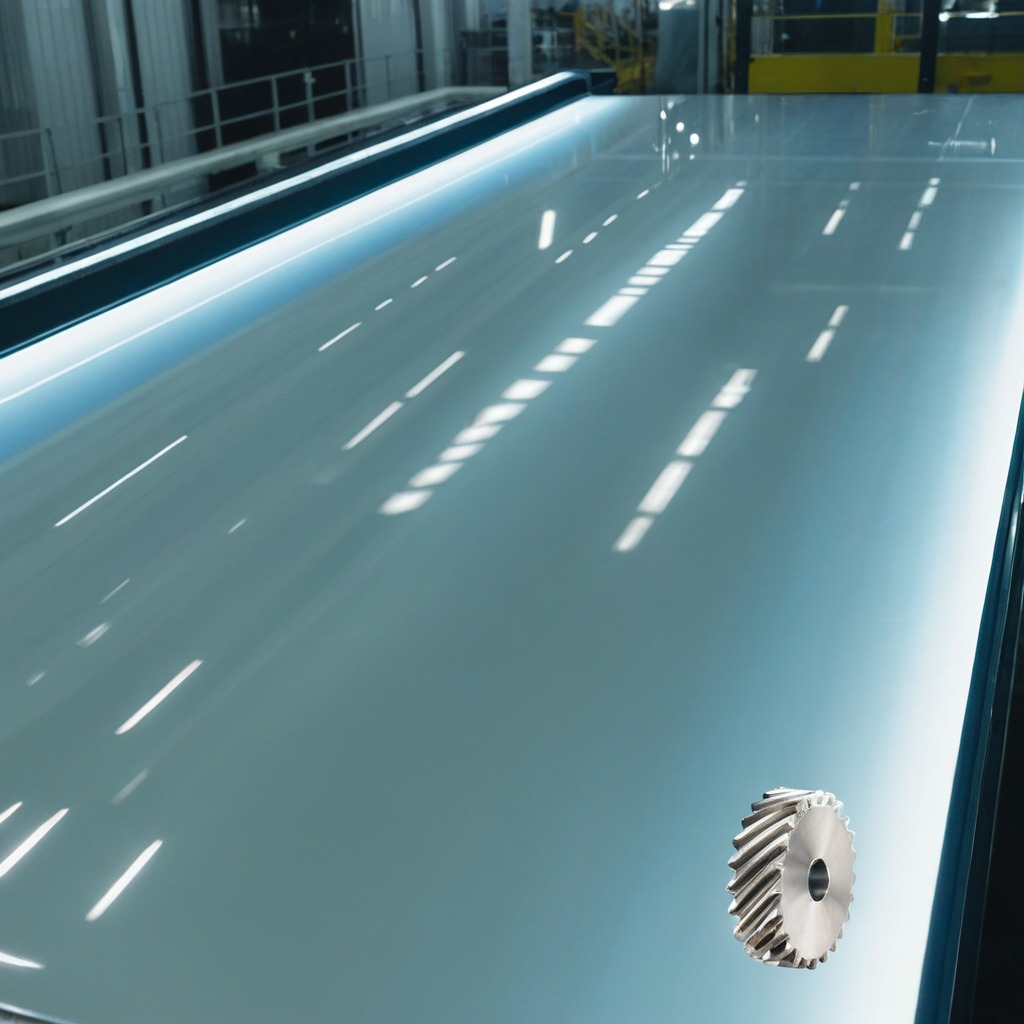
A steel gear with teeth is lying on a high-gloss table in a ship maintenance bay industrial lighting.